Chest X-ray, PA view. Patient: 60 years old, sex F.
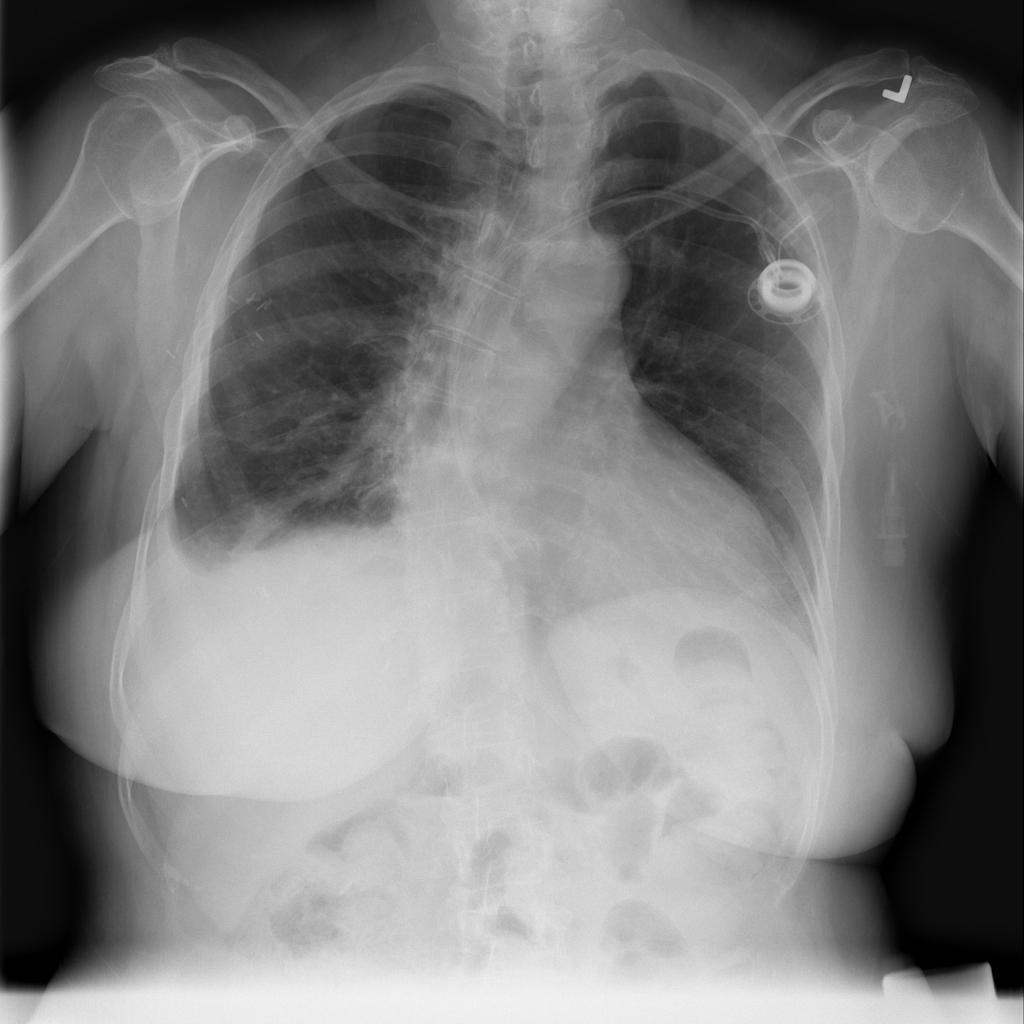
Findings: Pneumothorax